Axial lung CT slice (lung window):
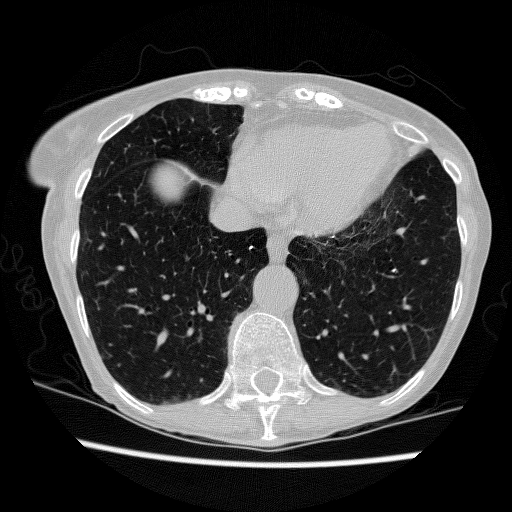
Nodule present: no